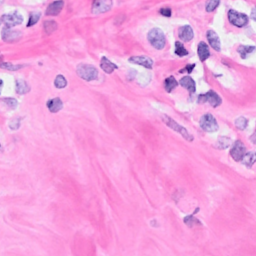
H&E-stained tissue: Breast